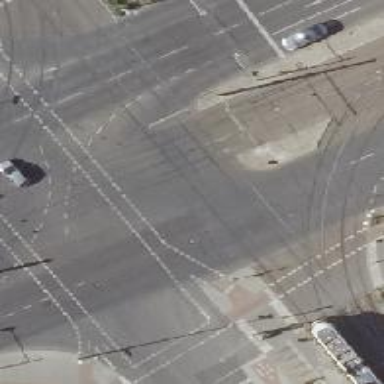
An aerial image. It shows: Railway crossing.